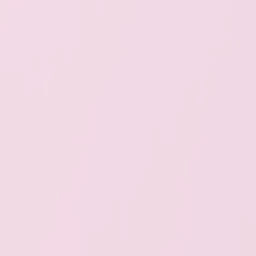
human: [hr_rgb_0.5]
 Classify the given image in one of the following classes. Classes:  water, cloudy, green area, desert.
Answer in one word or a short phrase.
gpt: cloudy